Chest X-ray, PA view. Patient: 56 years old, sex M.
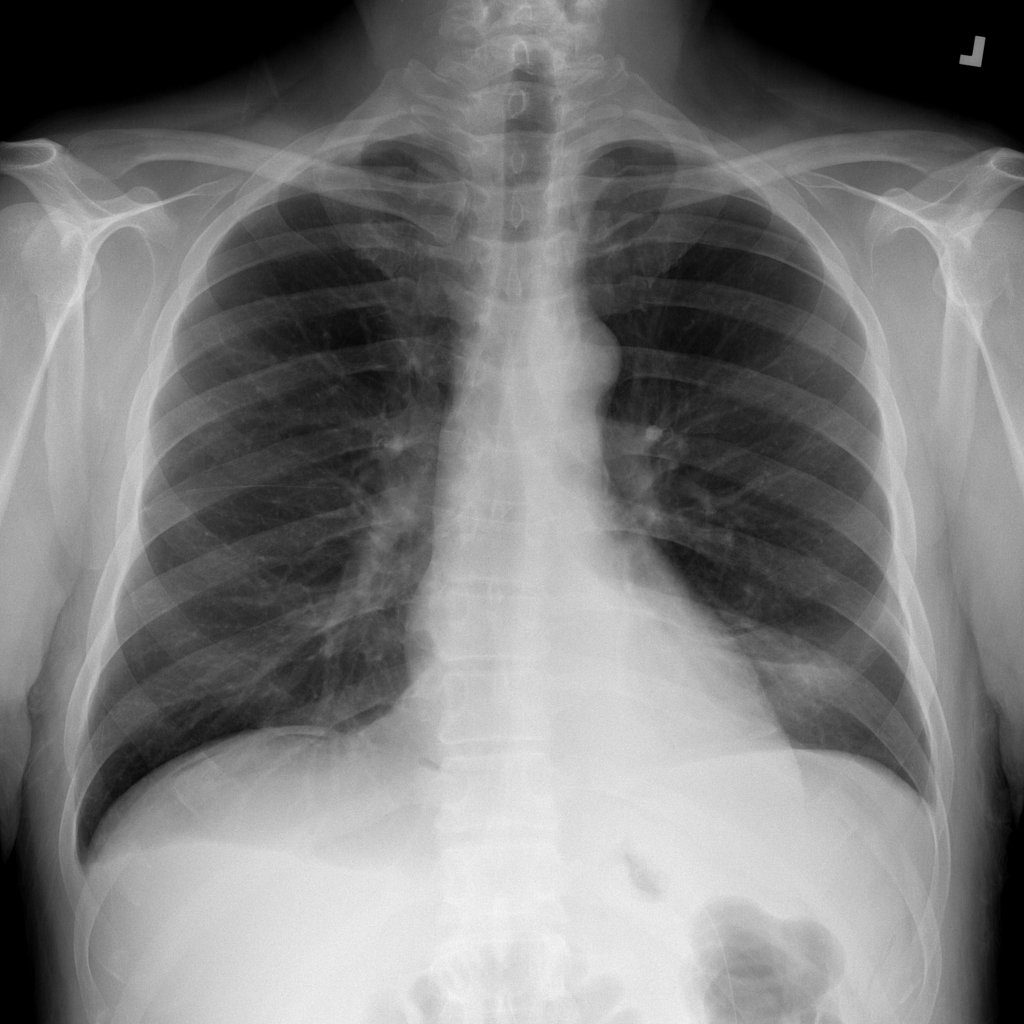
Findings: No Finding